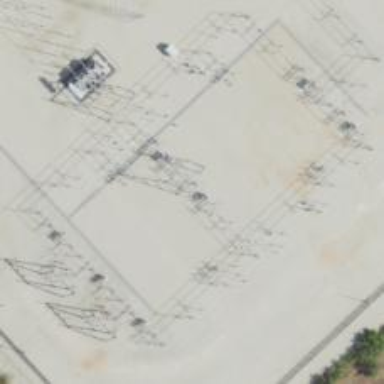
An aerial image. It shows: Switch used for power control.